Interaction volume radius: 5 \u00c5
Interaction volume height: 20 \u00c5
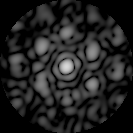
Disorder parameter: 0.649